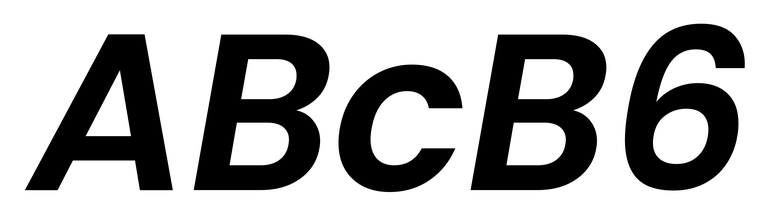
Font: Poppins-SemiBoldItalic